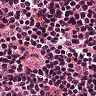
Metastatic tissue present: no